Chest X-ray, PA view. Patient: 52 years old, sex M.
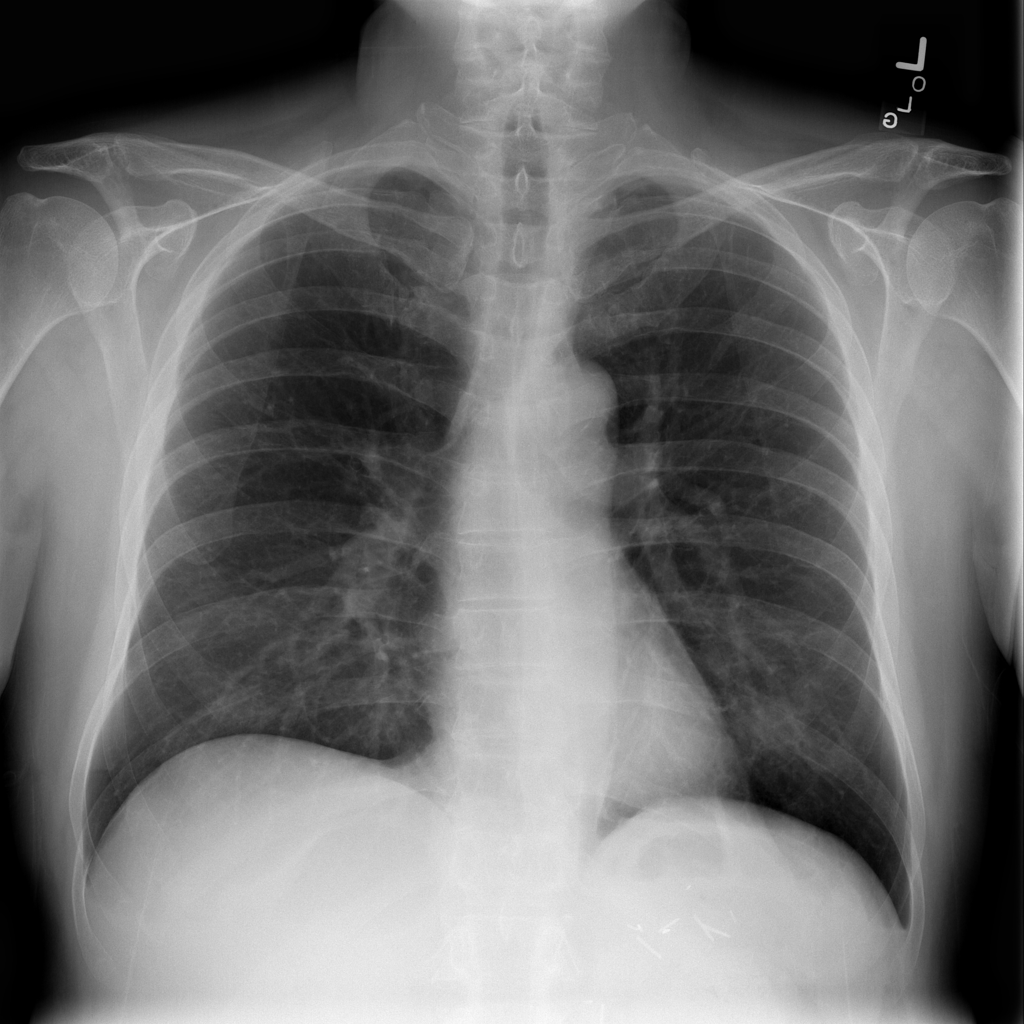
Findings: Atelectasis